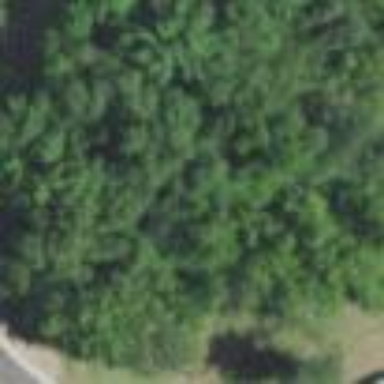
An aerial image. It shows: Mixed woodland with variety of leaf types and cycles.